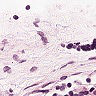
Metastatic tissue present: no